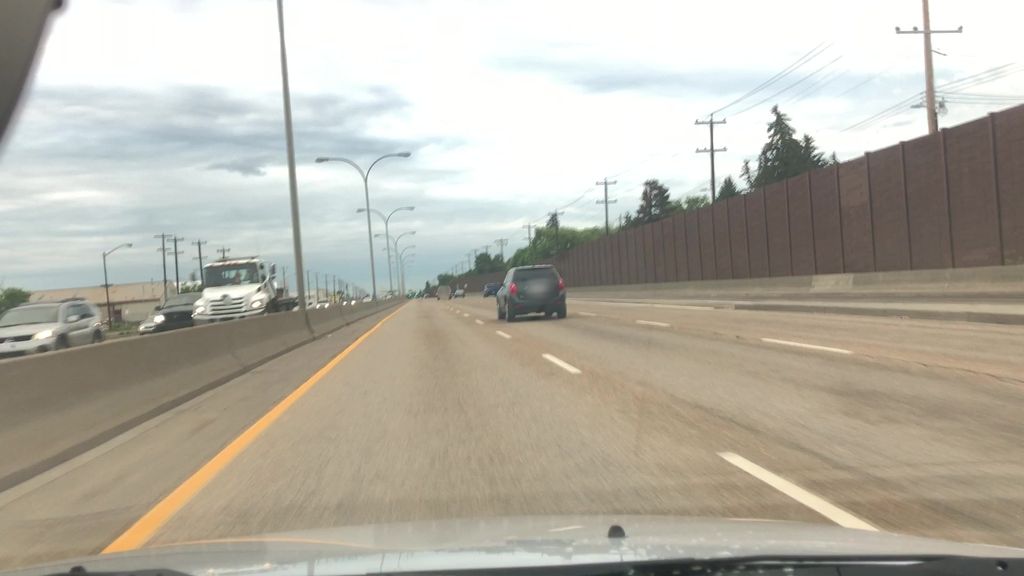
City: edmonton